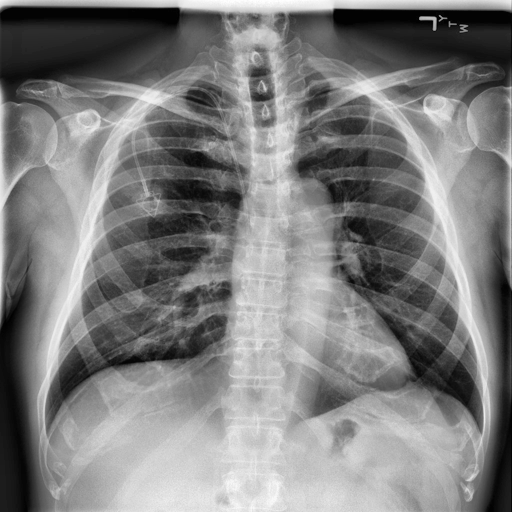
Finding: NORMAL